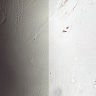
Metastatic tissue present: no